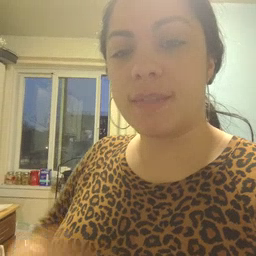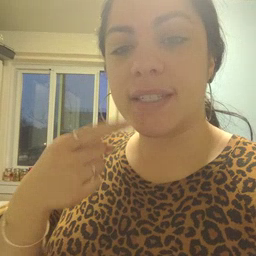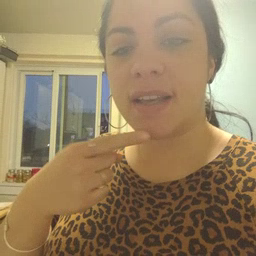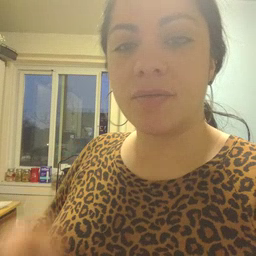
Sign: say